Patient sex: M
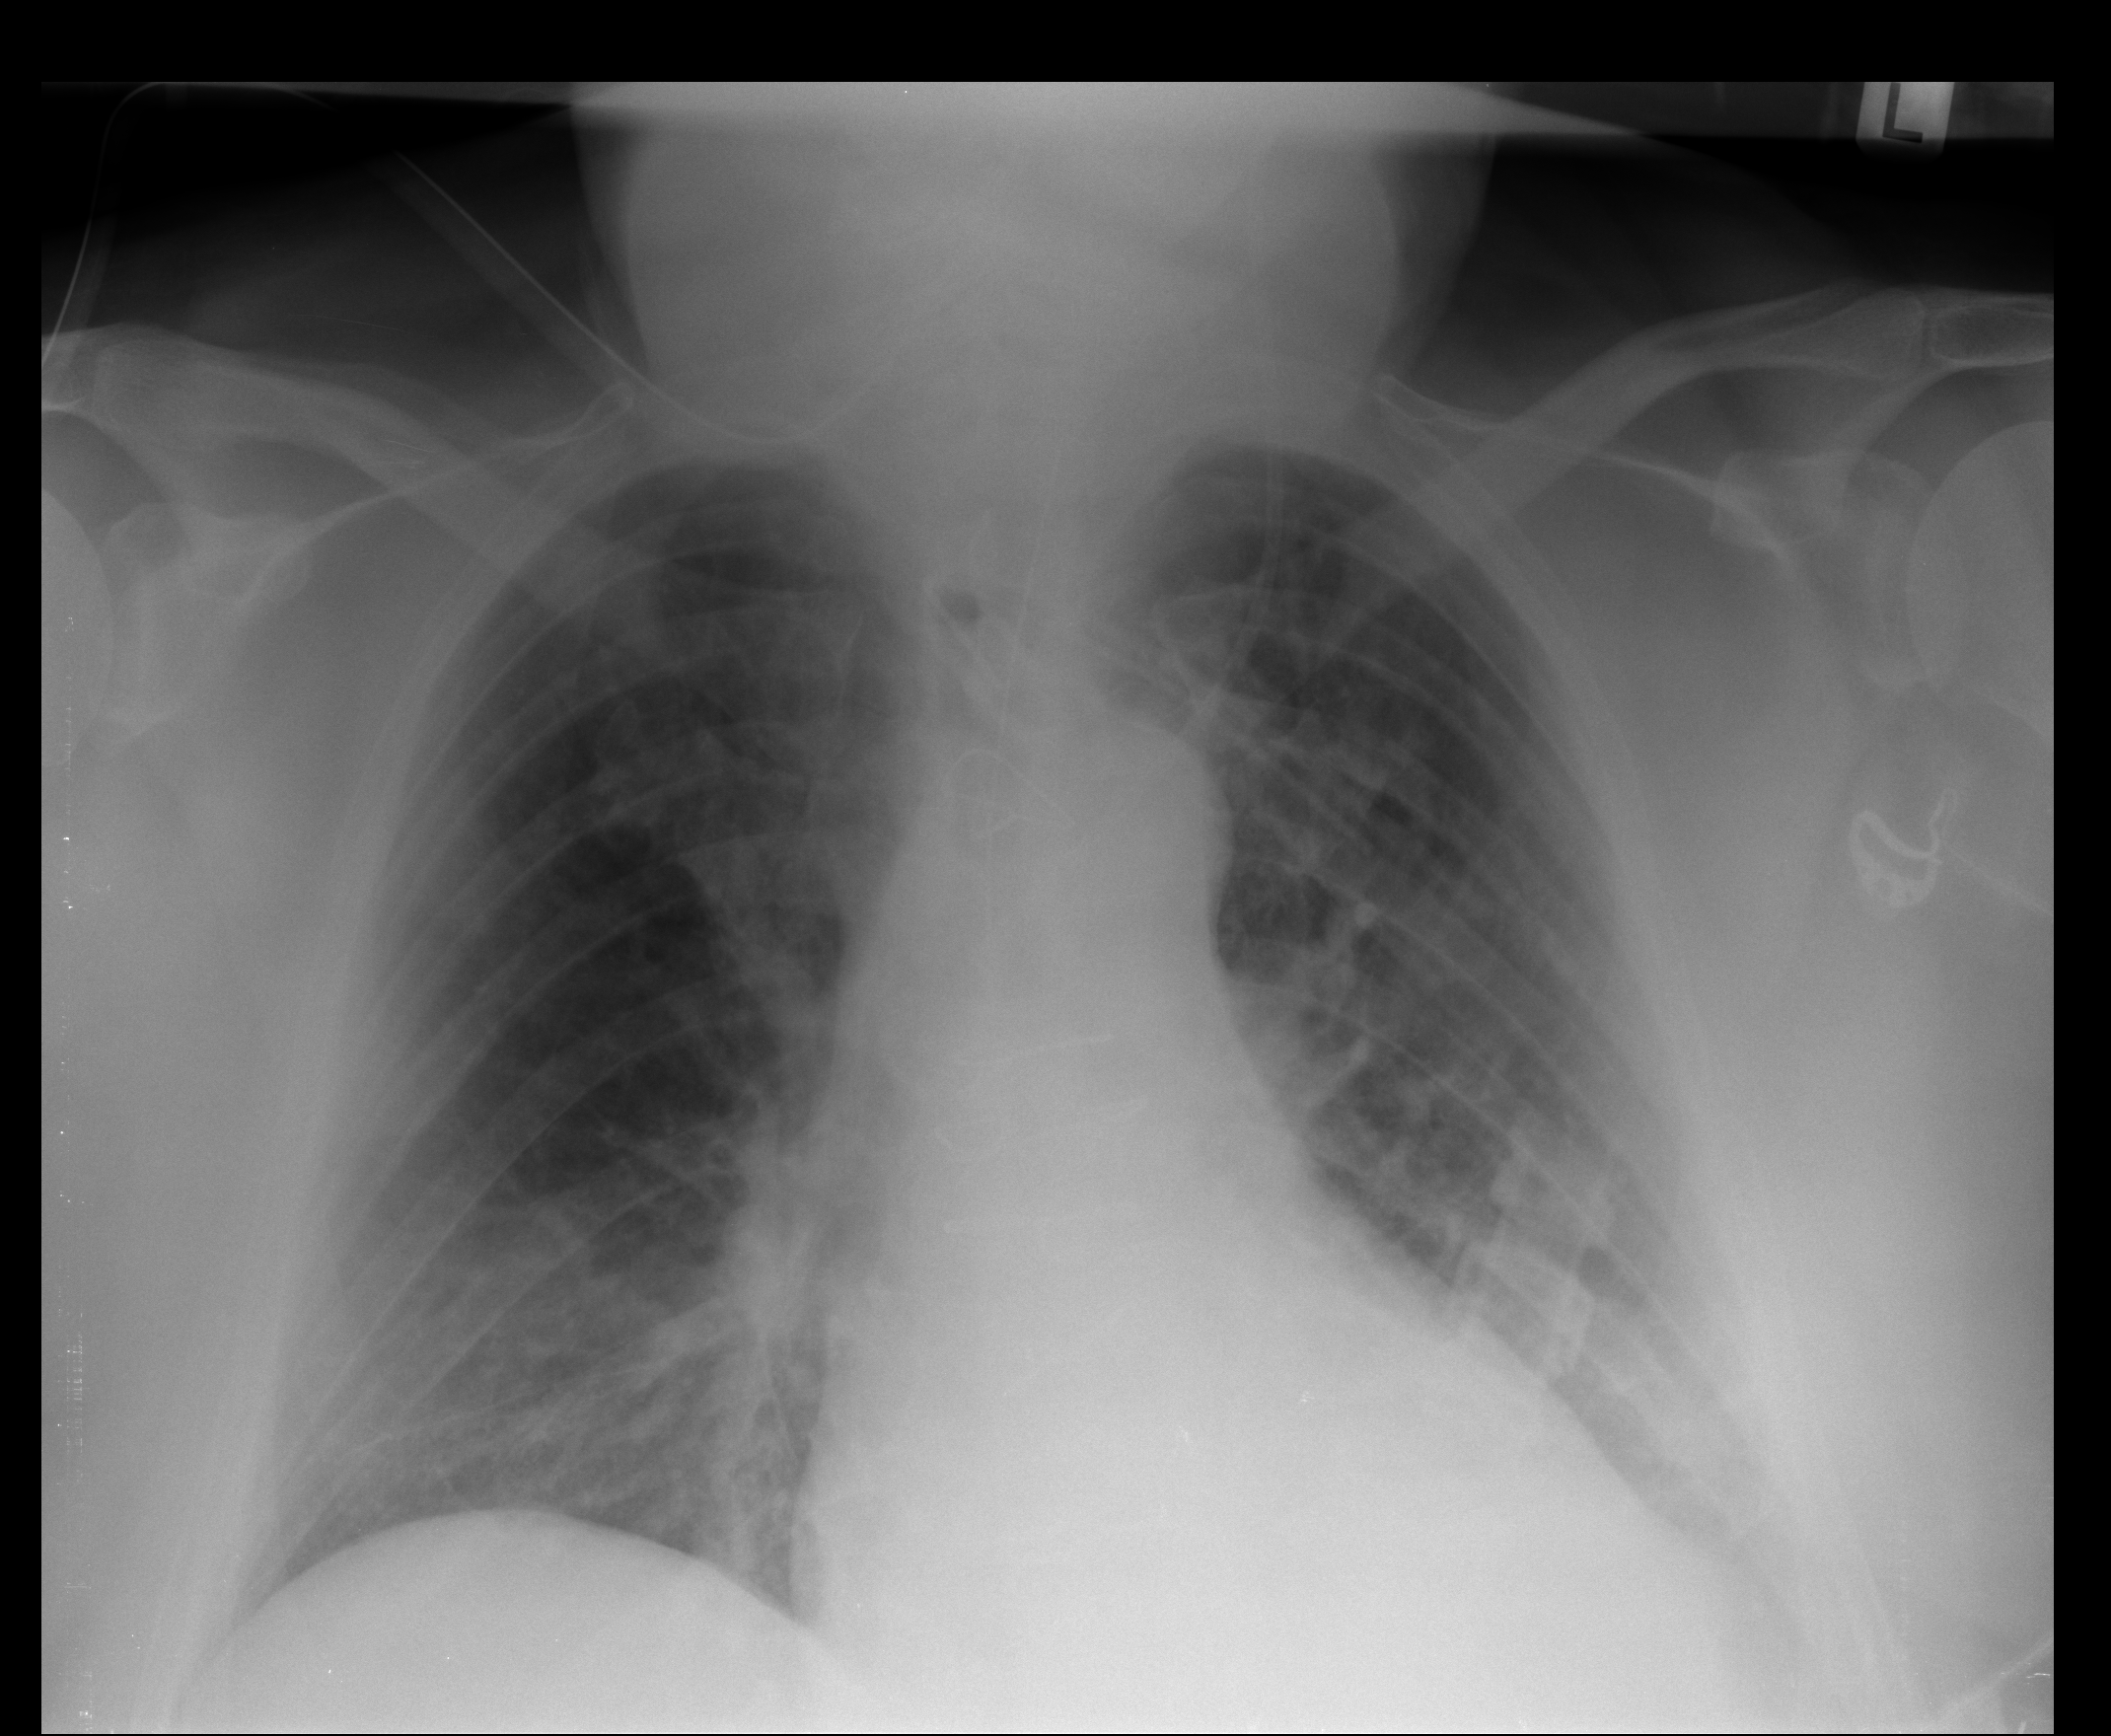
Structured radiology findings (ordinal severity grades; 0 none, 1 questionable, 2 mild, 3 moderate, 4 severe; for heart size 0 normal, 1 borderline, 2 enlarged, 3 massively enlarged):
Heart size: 2
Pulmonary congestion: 2
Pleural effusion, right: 0
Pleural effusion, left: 2
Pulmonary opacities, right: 1
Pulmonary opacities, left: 0
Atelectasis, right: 2
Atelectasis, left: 2